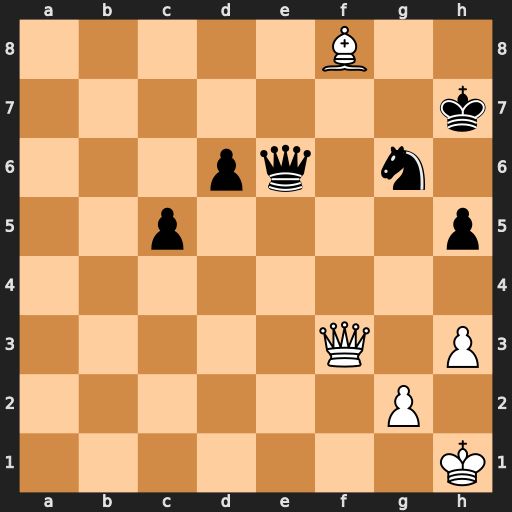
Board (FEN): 5B2/7k/3pq1n1/2p4p/8/5Q1P/6P1/7K
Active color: w
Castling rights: -
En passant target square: -
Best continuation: Qb7+ Ne7 Qxe7+ Qxe7 Bxe7